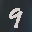
Label: 9